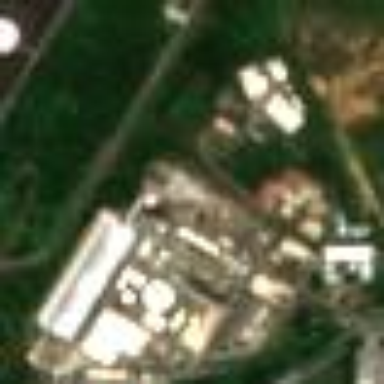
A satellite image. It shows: Industrial area with factory.